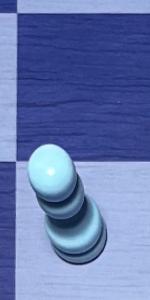
Label: Pawn_White